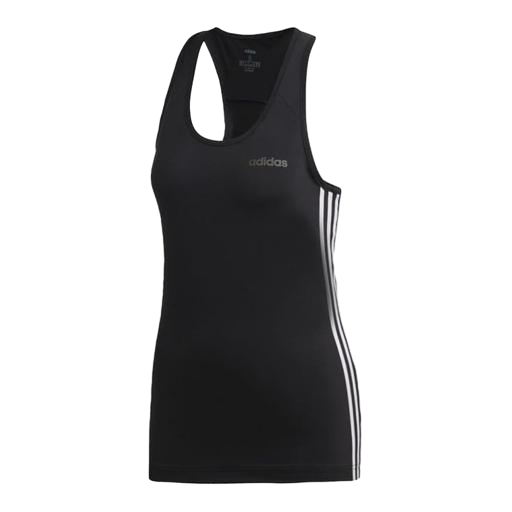
black run clima tank, branded tank-top, athletic tank, white background